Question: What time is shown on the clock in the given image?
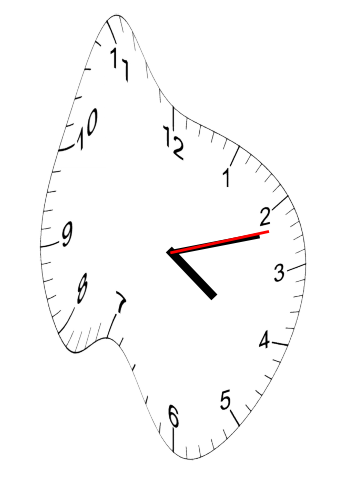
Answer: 04:12:12